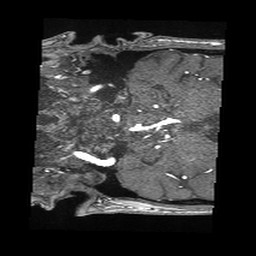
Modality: angio
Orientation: coronal
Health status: ill
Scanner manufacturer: siemens
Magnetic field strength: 3 T
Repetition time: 0.02 s
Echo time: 0.0033 s